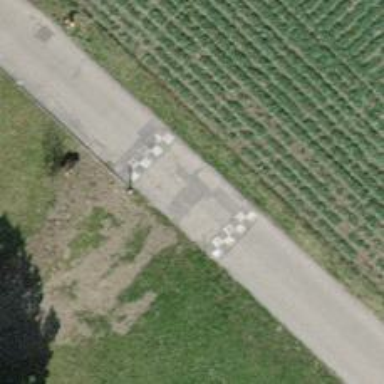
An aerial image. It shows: Table-style traffic calming feature.